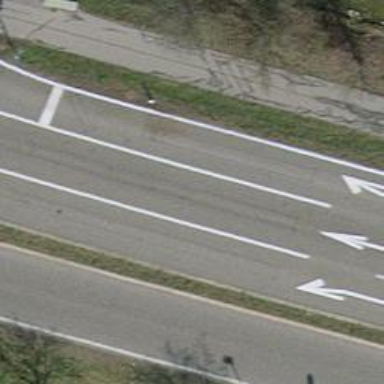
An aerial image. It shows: Secondary road with asphalt surface and no sidewalk.